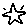
Label: star